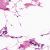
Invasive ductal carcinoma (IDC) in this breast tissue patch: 0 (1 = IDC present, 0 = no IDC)